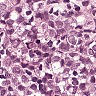
Metastatic tissue present: yes